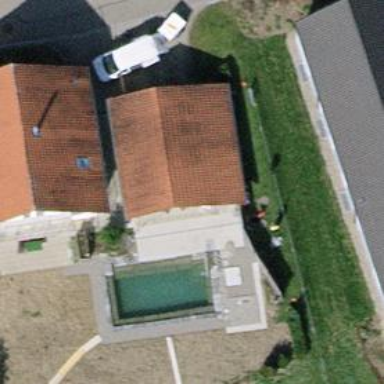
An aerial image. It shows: Garage.